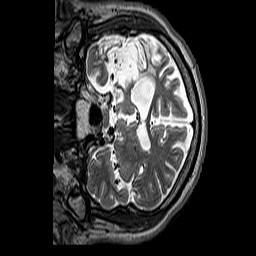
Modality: T2w
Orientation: coronal
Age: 50
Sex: male
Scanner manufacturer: siemens
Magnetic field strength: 3 T
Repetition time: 3.2 s
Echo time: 0.212 s